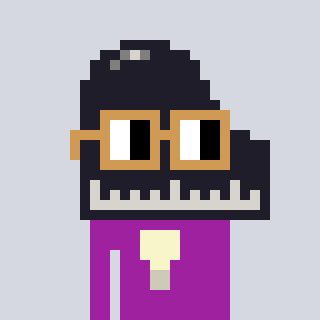
a pixel art character with square brown glasses, a piano-shaped head and a magenta-colored body on a cool background